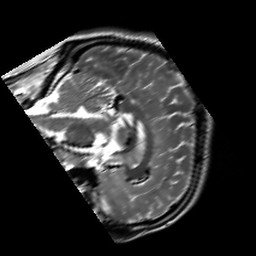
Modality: T2w
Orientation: sagittal
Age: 29
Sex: male
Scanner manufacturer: siemens
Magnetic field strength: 3 T
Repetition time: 7 s
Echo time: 0.09 s